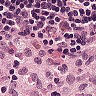
Metastatic tissue present: no